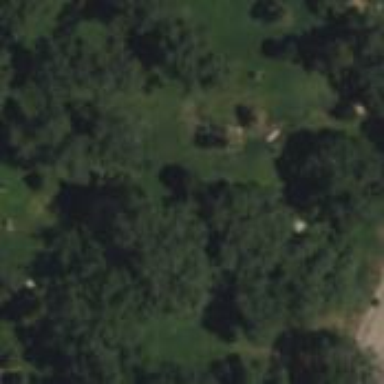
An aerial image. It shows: Disc golf hole.